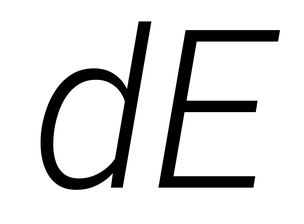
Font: Roboto-Italic_Light_Italic